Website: lowes
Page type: address-validator
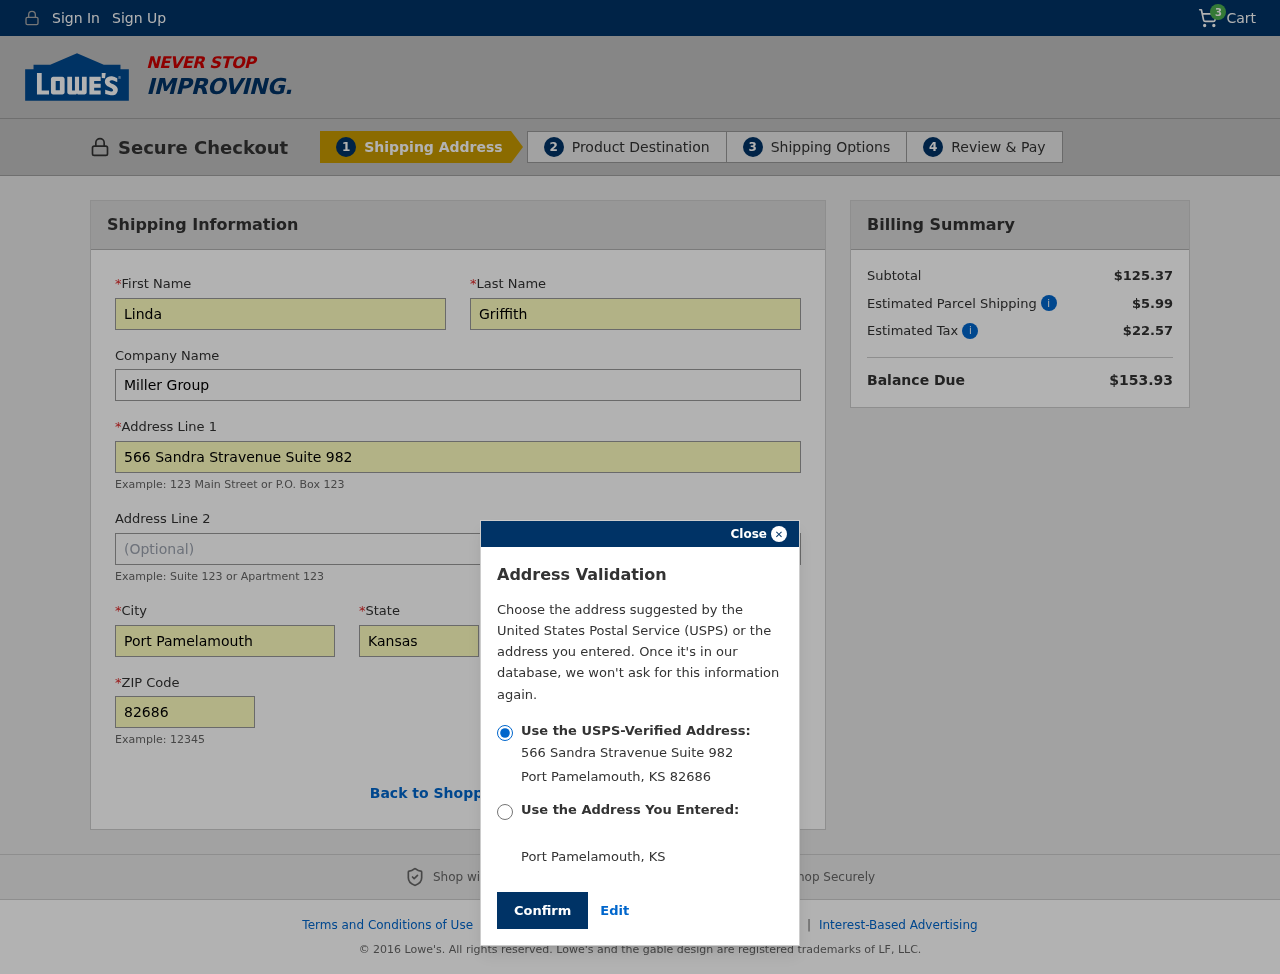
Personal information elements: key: PII_CITY
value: Port Pamelamouth
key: PII_COMPANY
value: Miller Group
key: PII_FIRSTNAME
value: Linda
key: PII_LASTNAME
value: Griffith
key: PII_POSTCODE
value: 82686
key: PII_STATE
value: Kansas
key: PII_STATE_ABBR
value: KS
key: PII_STREET
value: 566 Sandra Stravenue Suite 982
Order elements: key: ORDER_NUM_ITEMS
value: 3
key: ORDER_SUBTOTAL
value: $125.37
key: ORDER_SHIPPING_COST
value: $5.99
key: ORDER_TAX
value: $22.57
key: ORDER_TOTAL
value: $153.93